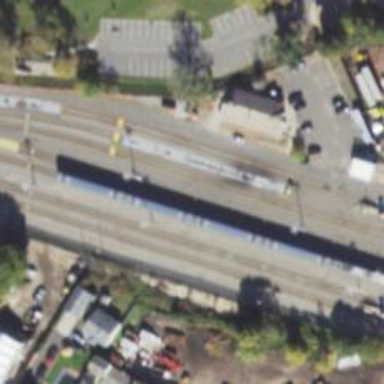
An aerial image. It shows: Railway yard.